【题型】填空题　【知识点】平面几何　【难度】hard
$\triangle ABC$ 中，$\angle ACB = 90^\circ$，$AC = 6$，$BC = 8$，点 $D$ 在边 $BC$ 上，$CD = 2$，如图所示. 点 $E$ 在边 $AB$ 上，将 $\triangle BDE$ 沿着 $DE$ 翻折得 $\triangle B'DE$，其中点 $B$ 与点 $B'$ 对应，$B'E$ 交边 $AC$ 于点 $G$，$B'D$ 交 $AC$ 的延长线于点 $H$. 如果 $\triangle B'HG$ 是等腰三角形，那么 $BE = \underline{\quad\quad\quad}$.

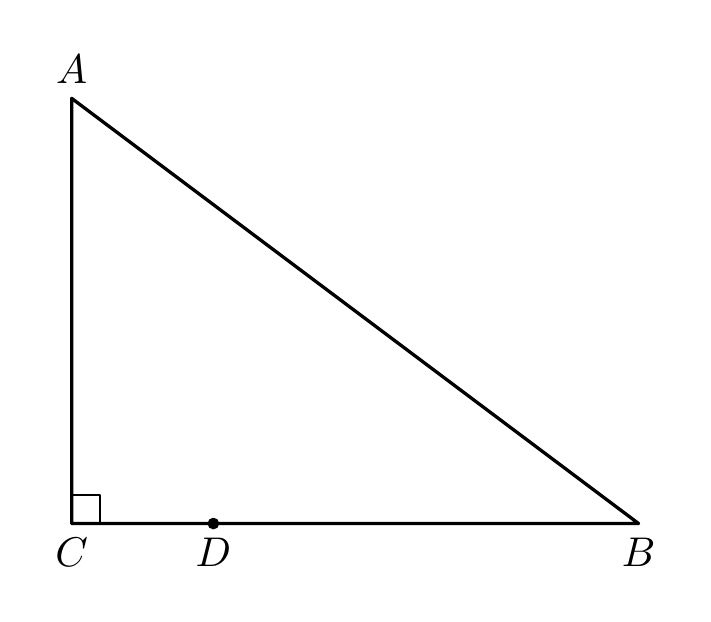
【解答】

【答案】$\dfrac{42}{5}$

【分析】本题考查了折叠的性质、相似三角形的判定与性质、勾股定理、一元二次方程的应用、等腰三角形的性质等知识，熟练掌握相似三角形的判定与性质是解题关键. 先画出图形，过点 $H$ 作 $HF \perp B'E$ 于点 $F$，确定如果 $\triangle B'HG$ 是等腰三角形，则只能是 $B'H = GH$，设 $BE = B'E = x(0 < x < 10)$，则 $AE = 10 - x$，再证出 $\triangle AEG \sim \triangle ACB$，根据相似三角形的性质可得 $AG = \dfrac{50 - 5x}{3}$，$EG = \dfrac{40 - 4x}{3}$，然后证出 $\triangle HFG \sim \triangle AEG$，根据相似三角形的性质可得 $HG = \dfrac{35x - 200}{24}$，从而可得 $CH$、$HD$ 的长，最后在 $Rt\triangle CDH$ 中，利用勾股定理求解即可.

【详解】解：由题意，画出图形如下：过点 $H$ 作 $HF \perp B'E$ 于点 $F$,

$\because \angle ACB = 90^\circ$，
\par % 因为和所以之间空一行
$\therefore \angle DCH = 90^\circ$，

$\because B'E$ 交边 $AC$ 于点 $G$，$B'D$ 交 $AC$ 的延长线于点 $H$，
\par % 因为和所以之间空一行
$\therefore \angle B'HG = \angle DCH + \angle CDH = 90^\circ + \angle CDH > 90^\circ$，
\par % 所以和所以之间空一行
$\therefore$ 如果 $\triangle B'HG$ 是等腰三角形，则只能是 $\angle B'HG$ 为顶角，$B'H = GH$，
\par % 所以和所以之间空一行
$\therefore \angle B' = \angle B'GH$，

由对顶角相等得：$\angle AGE = \angle B'GH$，
\par % 文字后和所以之间空一行
$\therefore \angle AGE = \angle B'$，

由折叠的性质得：$\angle B = \angle B'$，
\par % 文字后和所以之间空一行
$\therefore \angle AGE = \angle B$，

$\because$ 在 $\triangle ABC$ 中，$\angle ACB = 90^\circ$，$AC = 6$，$BC = 8$，$CD = 2$，
\par % 因为和所以之间空一行
$\therefore \angle A + \angle B = 90^\circ$，$AB = \sqrt{AC^2 + BC^2} = 10$，$BD = BC - CD = 6$，
\par % 所以和所以之间空一行
$\therefore \angle A + \angle AGE = 90^\circ$，
\par % 所以和所以之间空一行
$\therefore \angle AEG = 90^\circ$，即 $B'E \perp AB$，

由折叠的性质得：$B'E = BE$，$B'D = BD = 6$，

设 $BE = B'E = x(0 < x < 10)$，则 $AE = AB - BE = 10 - x$，

在 $\triangle AEG$ 和 $\triangle ACB$ 中，
\[
\begin{cases}
\angle AEG = \angle ACB = 90^\circ \\
\angle A = \angle A
\end{cases}
\]
\par % 公式后和所以之间空一行
$\therefore \triangle AEG \sim \triangle ACB$，
\par % 所以和所以之间空一行
$\therefore \dfrac{AG}{AB} = \dfrac{EG}{BC} = \dfrac{AE}{AC}$，即 $\dfrac{AG}{10} = \dfrac{EG}{8} = \dfrac{10 - x}{6}$，

解得 $AG = \dfrac{50 - 5x}{3}$，$EG = \dfrac{40 - 4x}{3}$，
\par % 文字后和所以之间空一行
$\therefore CG = AC - AG = \dfrac{5x - 32}{3}$，$B'G = B'E - EG = \dfrac{7x - 40}{3}$，

$\because B'H = GH$，$HF \perp B'E$，
\par % 因为和所以之间空一行
$\therefore FG = \dfrac{1}{2}B'G = \dfrac{7x - 40}{6}$，

又 $\because B'E \perp AB$，$HF \perp B'E$，
\par % 因为和所以之间空一行
$\therefore AB \parallel HF$，
\par % 所以和所以之间空一行
$\therefore \triangle HFG \sim \triangle AEG$，
\par % 所以和所以之间空一行
$\therefore \dfrac{HG}{AG} = \dfrac{FG}{EG}$，即 $\dfrac{HG}{\dfrac{50 - 5x}{3}} = \dfrac{\dfrac{7x - 40}{6}}{\dfrac{40 - 4x}{3}}$，

解得 $HG = \dfrac{35x - 200}{24}$，
\par % 文字后和所以之间空一行
$\therefore HD = B'D - B'H = B'D - HG = \dfrac{344 - 35x}{24}$，$CH = HG - CG = \dfrac{56 - 5x}{24}$，

在 $Rt\triangle CDH$ 中，$CH^2 + CD^2 = HD^2$，即 $\left(\dfrac{56 - 5x}{24}\right)^2 + 2^2 = \left(\dfrac{344 - 35x}{24}\right)^2$，

解得 $x = \dfrac{42}{5}$ 或 $x = \dfrac{56}{5} > 10$（不符合题意，舍去），

即 $BE = \dfrac{42}{5}$，

故答案为：$\dfrac{42}{5}$.

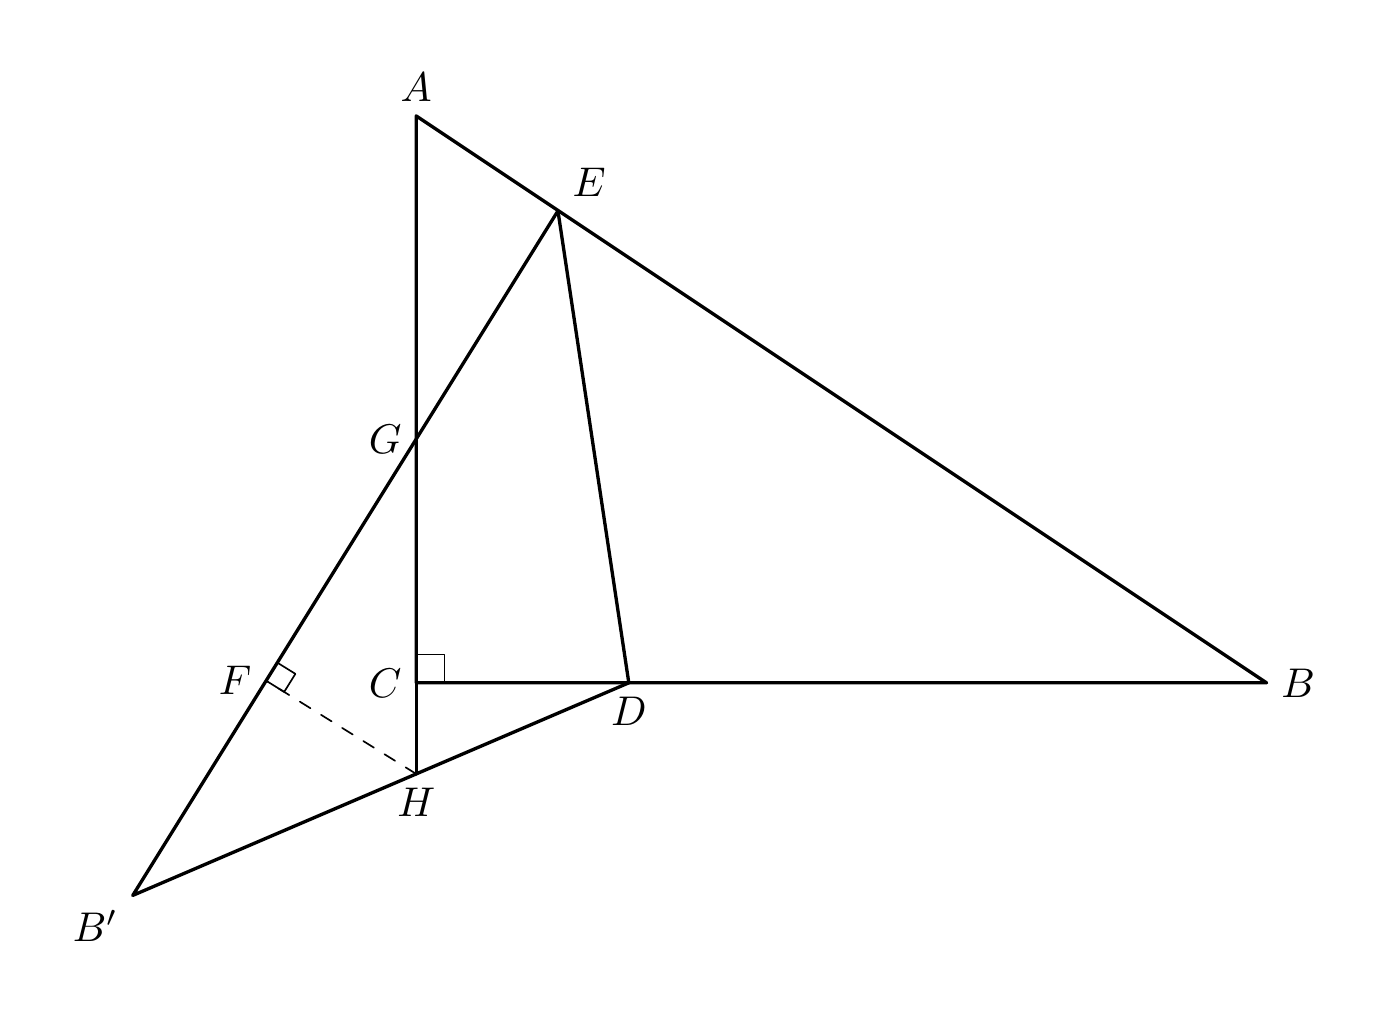